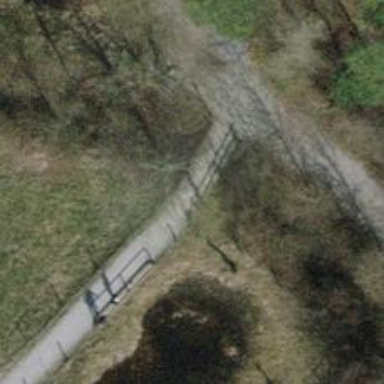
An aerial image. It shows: Footway bridge.